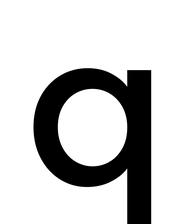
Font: Poppins-Medium